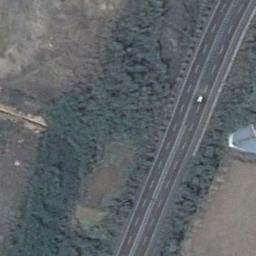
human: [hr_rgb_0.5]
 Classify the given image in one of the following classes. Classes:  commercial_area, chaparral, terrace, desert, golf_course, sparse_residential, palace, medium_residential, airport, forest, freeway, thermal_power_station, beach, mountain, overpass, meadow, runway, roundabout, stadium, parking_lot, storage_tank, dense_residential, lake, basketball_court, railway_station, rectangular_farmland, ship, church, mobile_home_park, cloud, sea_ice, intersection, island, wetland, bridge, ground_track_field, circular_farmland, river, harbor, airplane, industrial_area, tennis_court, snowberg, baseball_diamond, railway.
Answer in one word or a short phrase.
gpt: freeway